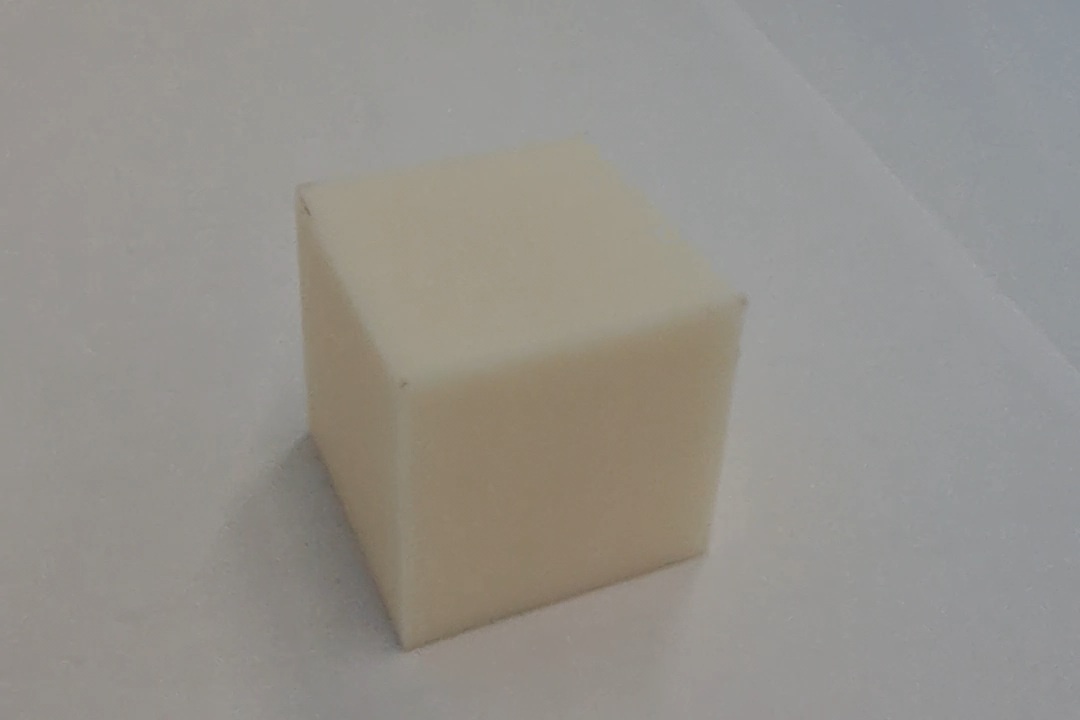
Label: Cuboid